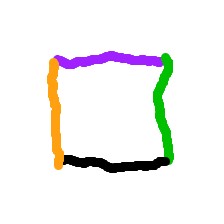
Shape: square